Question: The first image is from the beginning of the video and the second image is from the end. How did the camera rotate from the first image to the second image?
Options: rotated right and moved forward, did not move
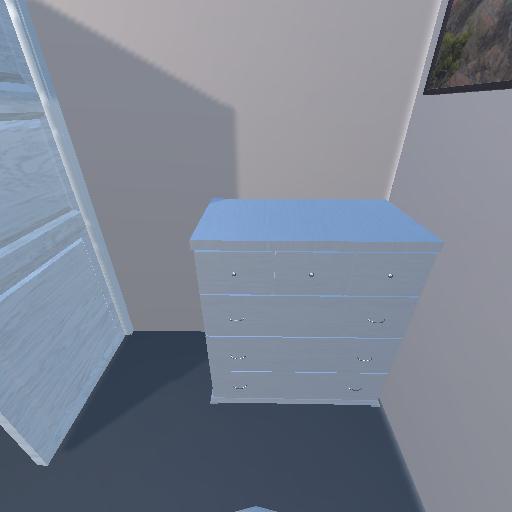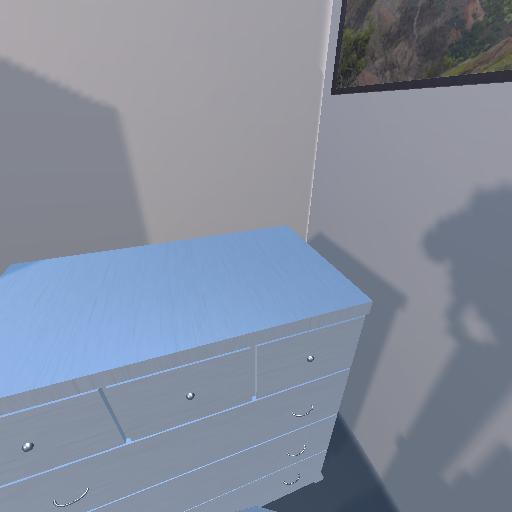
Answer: rotated right and moved forward